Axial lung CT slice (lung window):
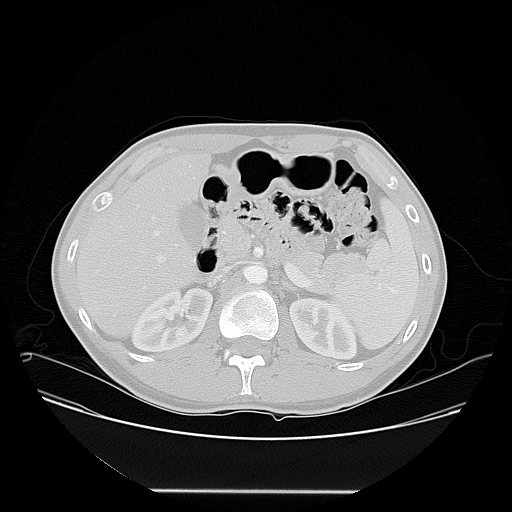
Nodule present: no